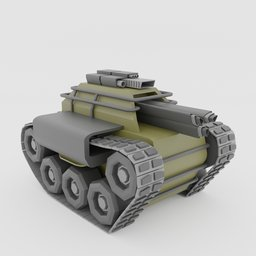
Label: mechanical